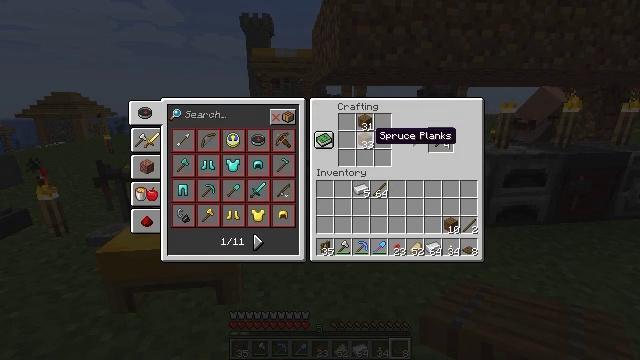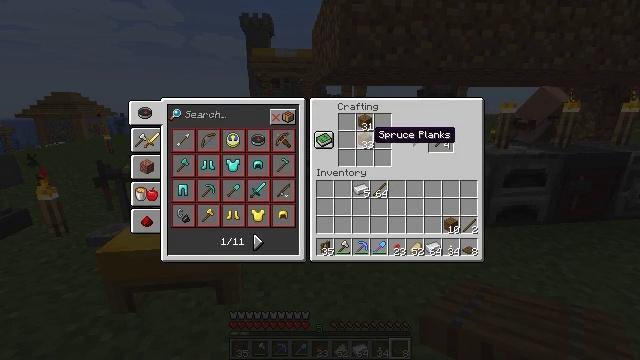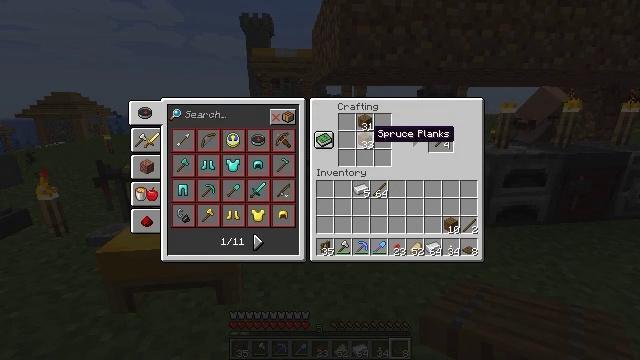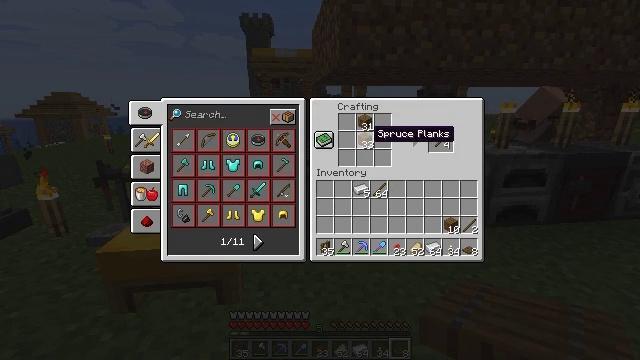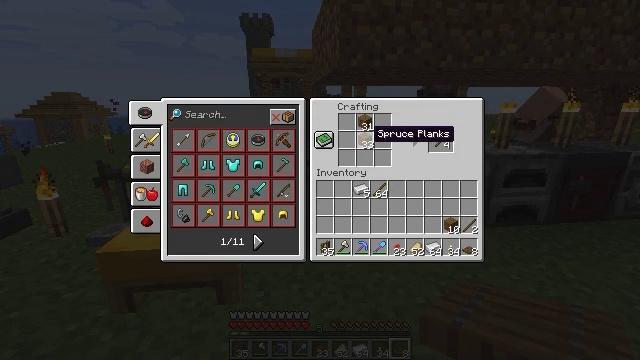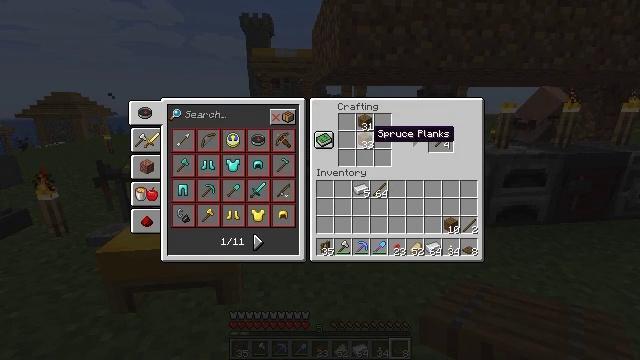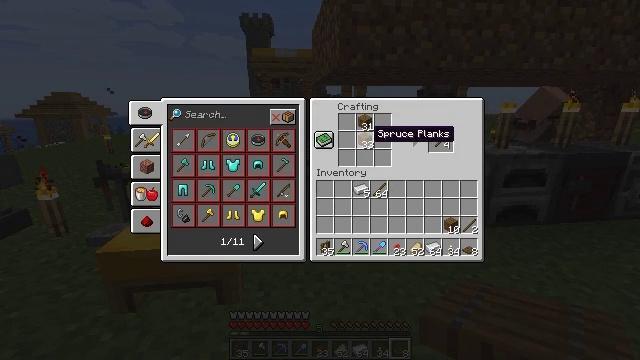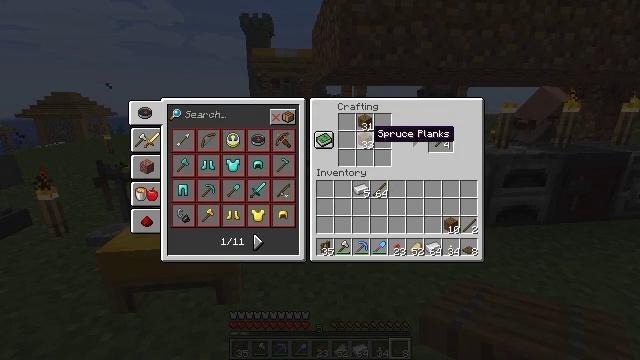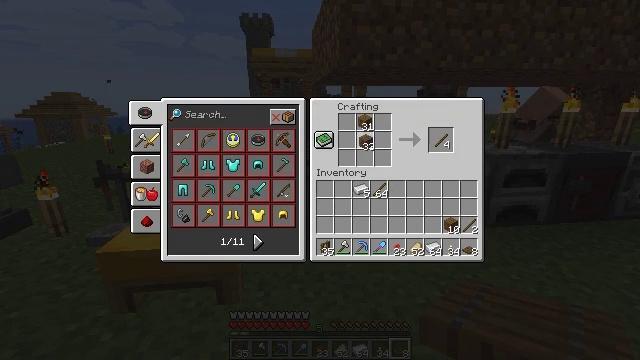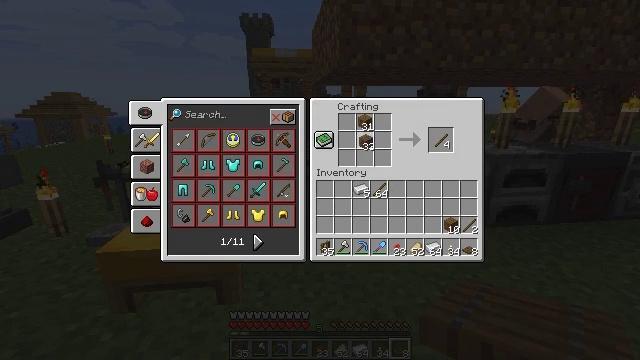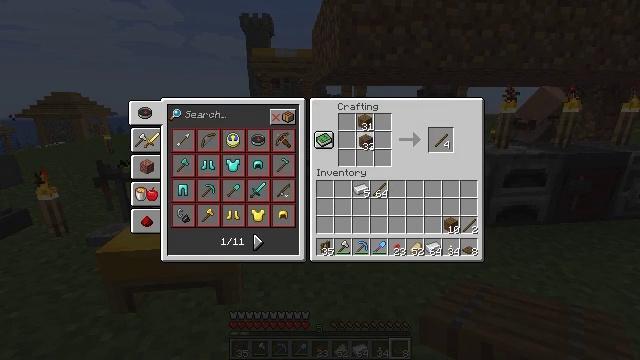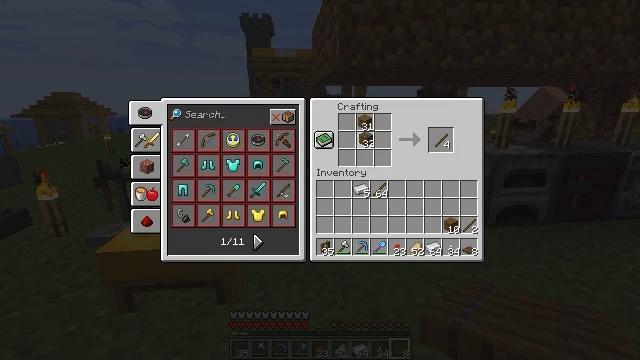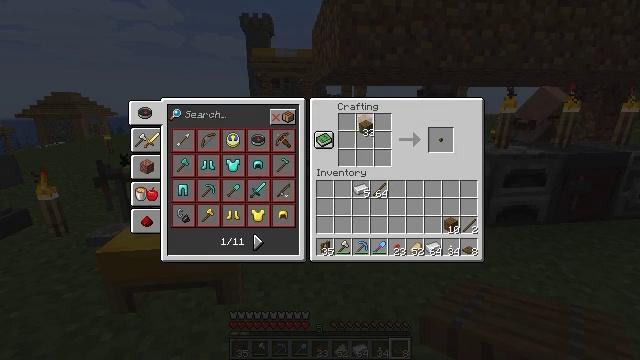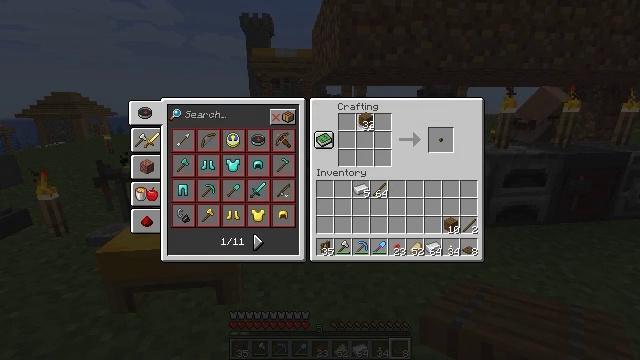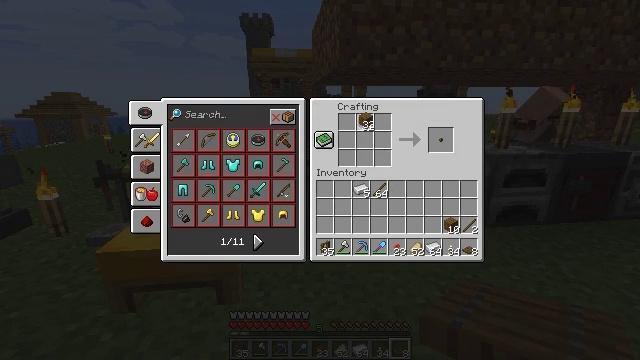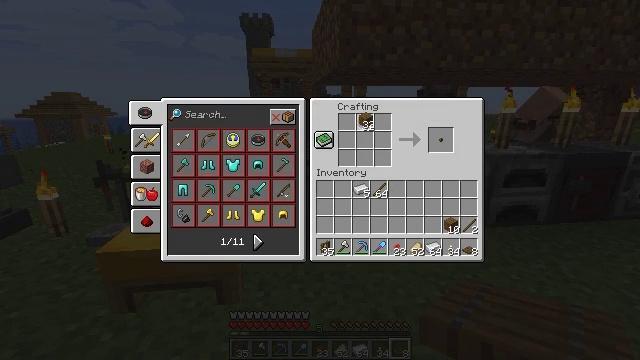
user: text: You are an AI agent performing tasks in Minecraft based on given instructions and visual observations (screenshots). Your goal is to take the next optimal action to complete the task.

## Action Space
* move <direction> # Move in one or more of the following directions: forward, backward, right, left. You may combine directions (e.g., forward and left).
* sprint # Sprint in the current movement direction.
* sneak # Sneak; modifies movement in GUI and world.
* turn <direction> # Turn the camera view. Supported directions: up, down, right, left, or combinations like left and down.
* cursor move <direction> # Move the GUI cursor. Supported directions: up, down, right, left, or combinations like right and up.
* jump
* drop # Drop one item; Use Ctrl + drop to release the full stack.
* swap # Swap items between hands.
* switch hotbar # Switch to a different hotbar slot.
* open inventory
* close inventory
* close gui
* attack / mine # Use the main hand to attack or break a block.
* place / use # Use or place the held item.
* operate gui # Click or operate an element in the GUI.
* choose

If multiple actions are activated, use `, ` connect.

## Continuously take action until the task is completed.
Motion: motion action
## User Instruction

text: Craft a spruce fence gate using the crafting table.
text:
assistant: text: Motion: no_op
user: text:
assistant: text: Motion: no_op
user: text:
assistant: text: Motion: no_op
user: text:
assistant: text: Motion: no_op
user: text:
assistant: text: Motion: no_op
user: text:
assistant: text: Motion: no_op
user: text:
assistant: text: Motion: no_op
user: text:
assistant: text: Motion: operate gui
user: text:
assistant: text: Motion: operate gui
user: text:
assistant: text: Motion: operate gui
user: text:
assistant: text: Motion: no_op
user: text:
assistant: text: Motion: cursor move up
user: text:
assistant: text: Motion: cursor move up
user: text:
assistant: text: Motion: no_op
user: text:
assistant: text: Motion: no_op
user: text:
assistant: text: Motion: choose
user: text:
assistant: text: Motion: choose
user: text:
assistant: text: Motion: choose
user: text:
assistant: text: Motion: no_op
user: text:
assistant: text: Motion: cursor move down
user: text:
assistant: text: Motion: no_op
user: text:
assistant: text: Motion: no_op
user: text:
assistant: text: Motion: no_op
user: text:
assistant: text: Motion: choose
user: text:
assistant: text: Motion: choose
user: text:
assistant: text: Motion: choose
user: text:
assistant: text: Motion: no_op
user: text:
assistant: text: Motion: no_op
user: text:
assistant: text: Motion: no_op
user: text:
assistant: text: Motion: no_op